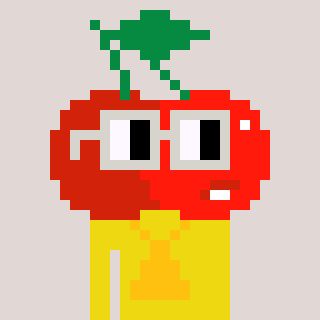
a pixel art character with square light gray glasses, a cherry-shaped head and a yellow-colored body on a warm background